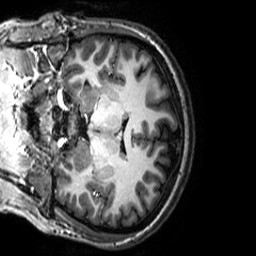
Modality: T1w
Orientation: coronal